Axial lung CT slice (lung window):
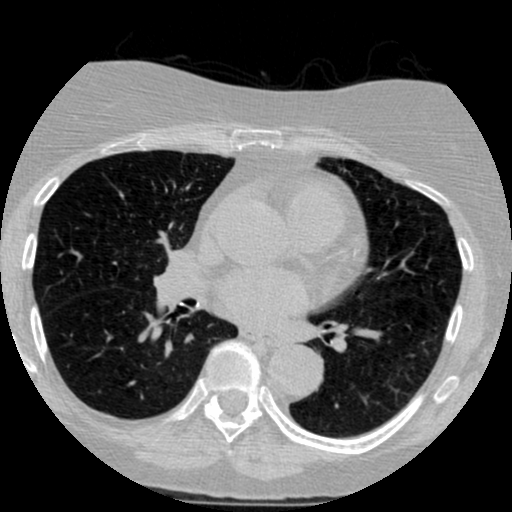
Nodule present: no